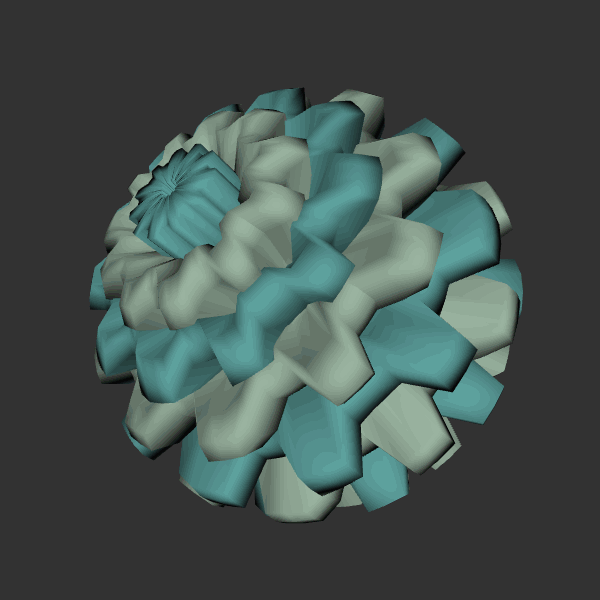
Background: dark